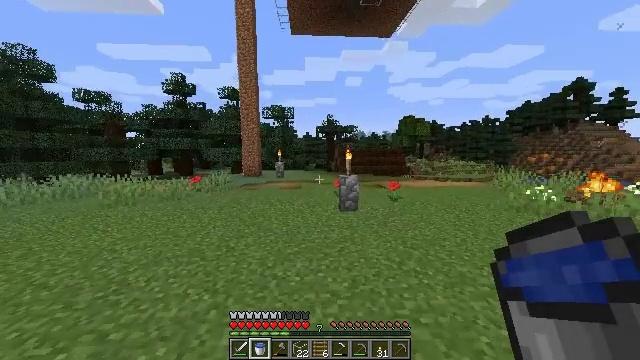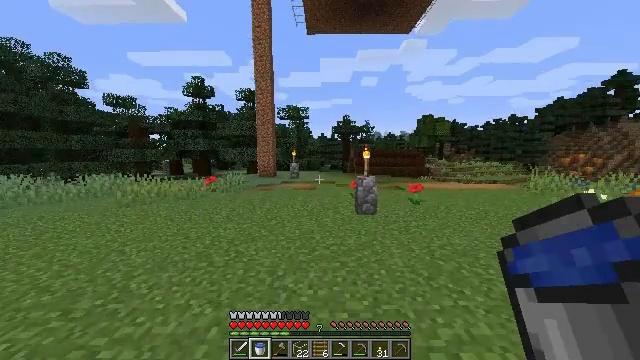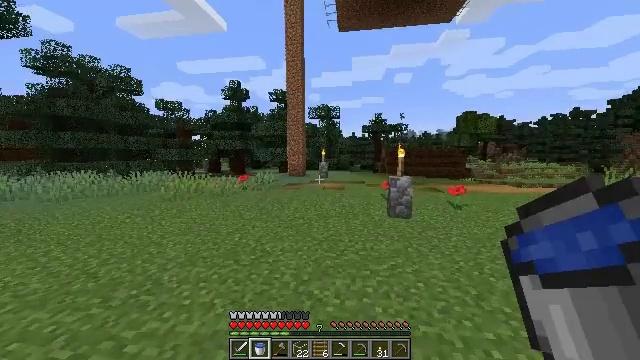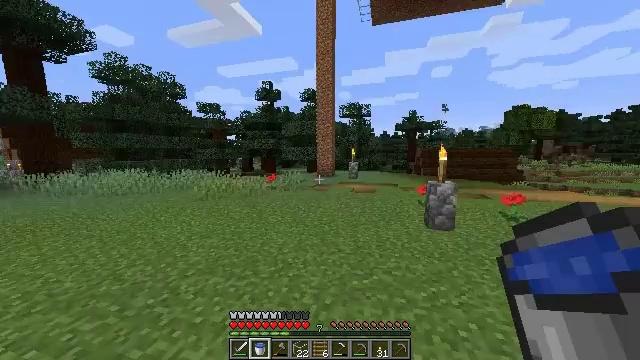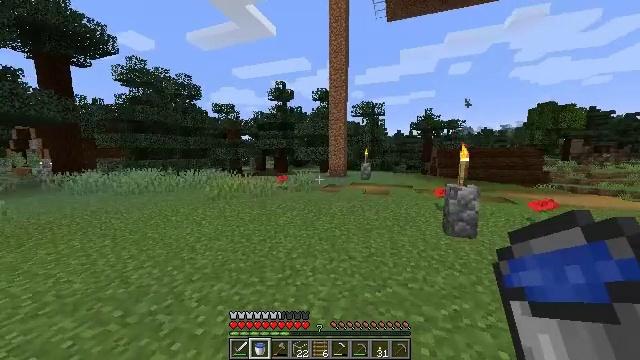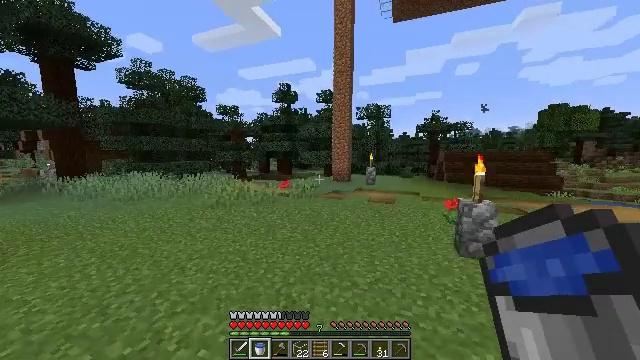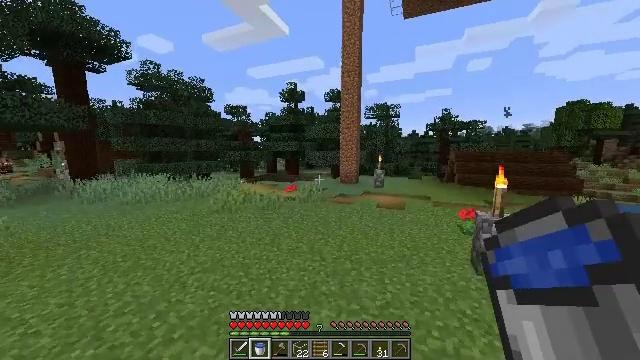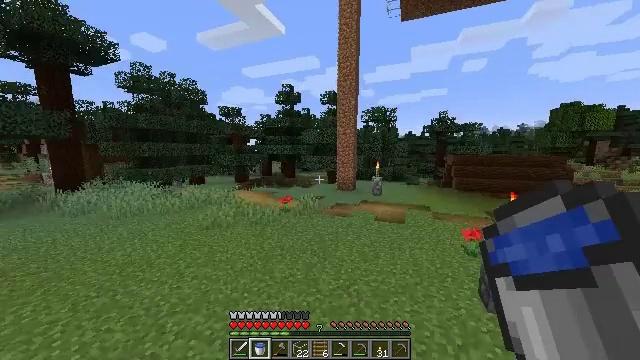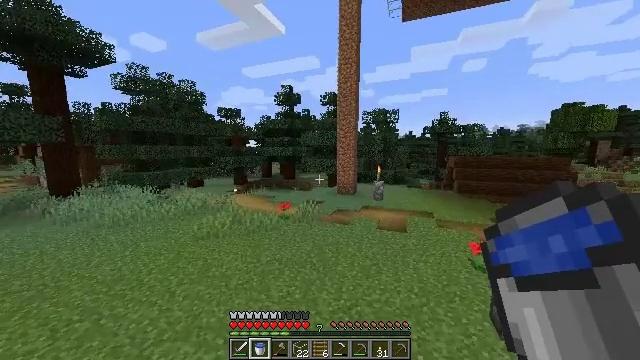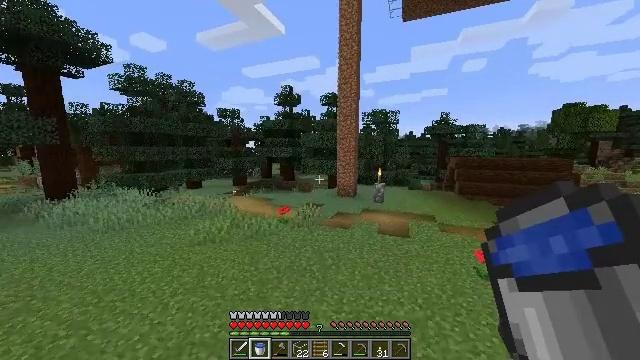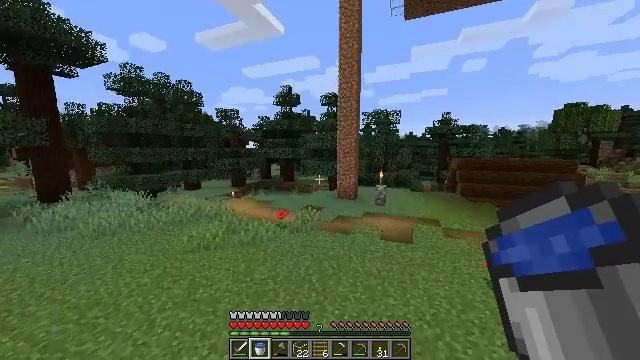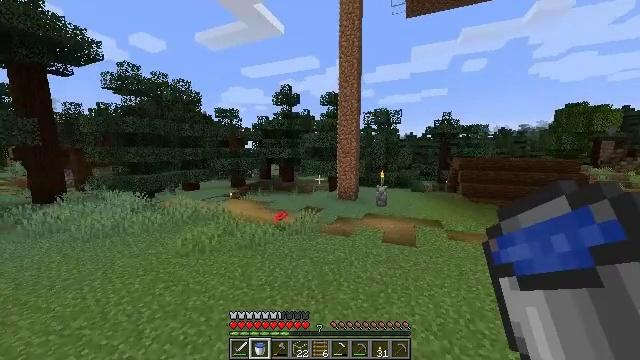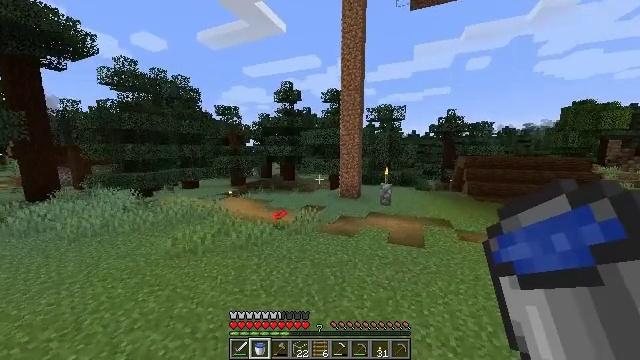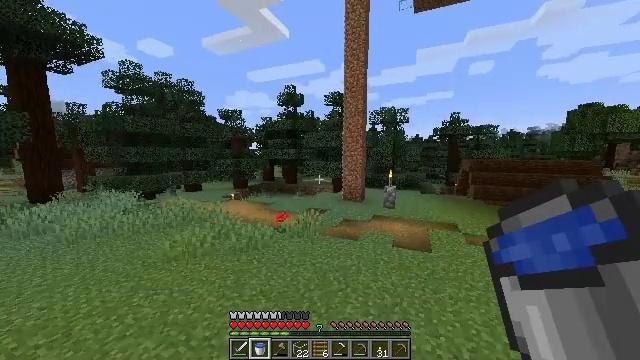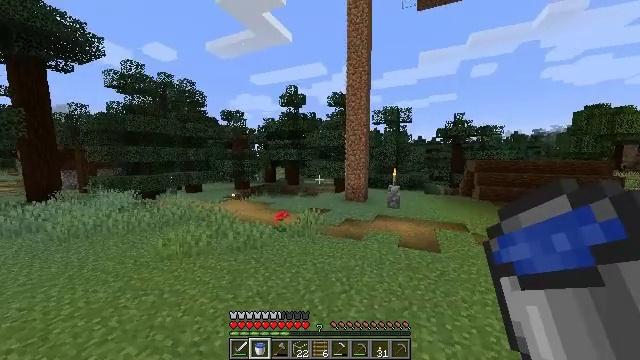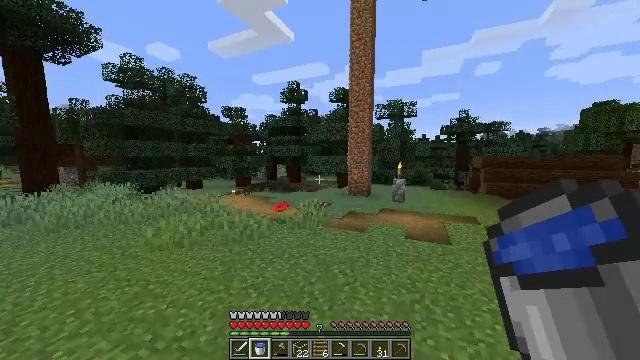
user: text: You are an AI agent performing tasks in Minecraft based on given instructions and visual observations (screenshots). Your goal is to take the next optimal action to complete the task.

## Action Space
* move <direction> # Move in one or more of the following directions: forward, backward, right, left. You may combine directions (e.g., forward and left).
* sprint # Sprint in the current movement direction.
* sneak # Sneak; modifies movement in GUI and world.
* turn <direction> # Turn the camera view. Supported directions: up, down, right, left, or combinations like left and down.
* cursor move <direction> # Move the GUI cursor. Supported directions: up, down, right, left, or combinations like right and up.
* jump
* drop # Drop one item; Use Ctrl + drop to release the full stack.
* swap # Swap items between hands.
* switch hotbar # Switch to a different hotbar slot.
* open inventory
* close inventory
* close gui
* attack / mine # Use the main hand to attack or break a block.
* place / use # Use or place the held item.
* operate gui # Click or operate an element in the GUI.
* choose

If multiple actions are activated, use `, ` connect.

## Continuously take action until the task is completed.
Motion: motion action
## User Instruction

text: Open the crafting table to craft a dark oak sign.
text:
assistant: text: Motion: move forward, sprint, turn left
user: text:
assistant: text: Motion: move forward, turn left
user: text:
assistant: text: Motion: move forward, turn left
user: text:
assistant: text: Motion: move forward, turn left
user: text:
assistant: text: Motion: move forward, turn left, jump
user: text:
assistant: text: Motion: move forward, turn left, jump
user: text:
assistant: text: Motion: move forward, jump
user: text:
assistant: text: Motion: move forward, jump
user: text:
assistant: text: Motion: move forward, jump
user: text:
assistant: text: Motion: move forward, jump
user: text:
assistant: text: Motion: move forward, jump
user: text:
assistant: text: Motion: move forward, jump
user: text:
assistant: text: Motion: move forward, turn up, jump
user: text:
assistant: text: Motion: move forward, sprint, jump
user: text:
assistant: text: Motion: move forward, sprint, jump
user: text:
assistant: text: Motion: move forward, sprint, turn left, jump
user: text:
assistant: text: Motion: move forward, sprint, turn left and up, jump
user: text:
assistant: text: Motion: move forward, turn left and up, jump
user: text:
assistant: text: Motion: move forward, turn left and up, jump
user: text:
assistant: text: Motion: move forward, turn left and up, jump
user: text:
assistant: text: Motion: move forward and move right, turn left and up
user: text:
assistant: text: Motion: move forward and move right, turn left and up
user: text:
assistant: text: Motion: move forward and move right, turn left and up
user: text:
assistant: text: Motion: move forward and move right, turn left and up
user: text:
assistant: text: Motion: move forward and move right, turn left and up
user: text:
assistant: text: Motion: move forward and move right, sprint
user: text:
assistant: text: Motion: move forward and move right, sprint
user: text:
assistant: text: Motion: move forward and move right, sprint
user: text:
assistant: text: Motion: move forward and move right, sprint
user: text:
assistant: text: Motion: move forward and move right, sprint